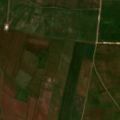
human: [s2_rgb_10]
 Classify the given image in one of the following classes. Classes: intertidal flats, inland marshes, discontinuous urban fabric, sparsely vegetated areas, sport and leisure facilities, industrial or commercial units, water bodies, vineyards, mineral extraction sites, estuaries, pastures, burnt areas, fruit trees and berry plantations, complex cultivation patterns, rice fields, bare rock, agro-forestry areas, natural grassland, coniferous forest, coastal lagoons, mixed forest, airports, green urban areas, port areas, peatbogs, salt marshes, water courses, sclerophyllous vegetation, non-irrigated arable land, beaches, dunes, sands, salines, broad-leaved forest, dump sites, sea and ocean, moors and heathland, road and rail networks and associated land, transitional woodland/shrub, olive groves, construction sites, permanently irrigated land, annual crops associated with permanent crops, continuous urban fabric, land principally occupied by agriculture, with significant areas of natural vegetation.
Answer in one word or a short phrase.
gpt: continuous urban fabric